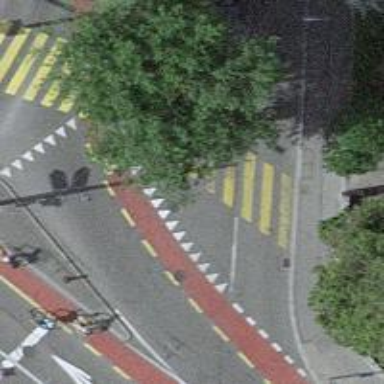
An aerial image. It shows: Crossing with traffic signals.